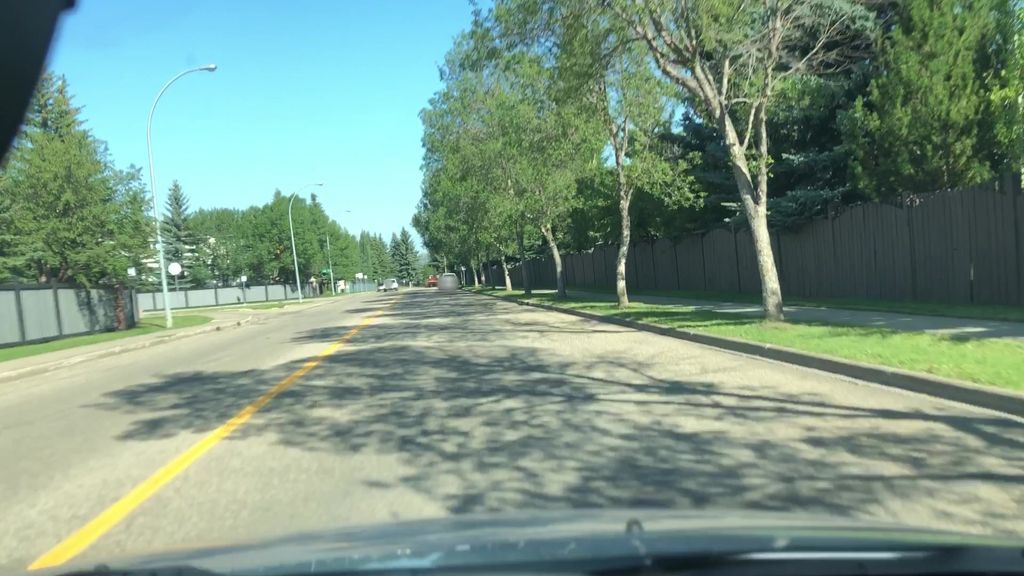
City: edmonton